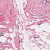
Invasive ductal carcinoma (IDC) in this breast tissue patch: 0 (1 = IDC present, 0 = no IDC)